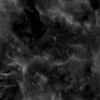
Label: not_dusty